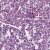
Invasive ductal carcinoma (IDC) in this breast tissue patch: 1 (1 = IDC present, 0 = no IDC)